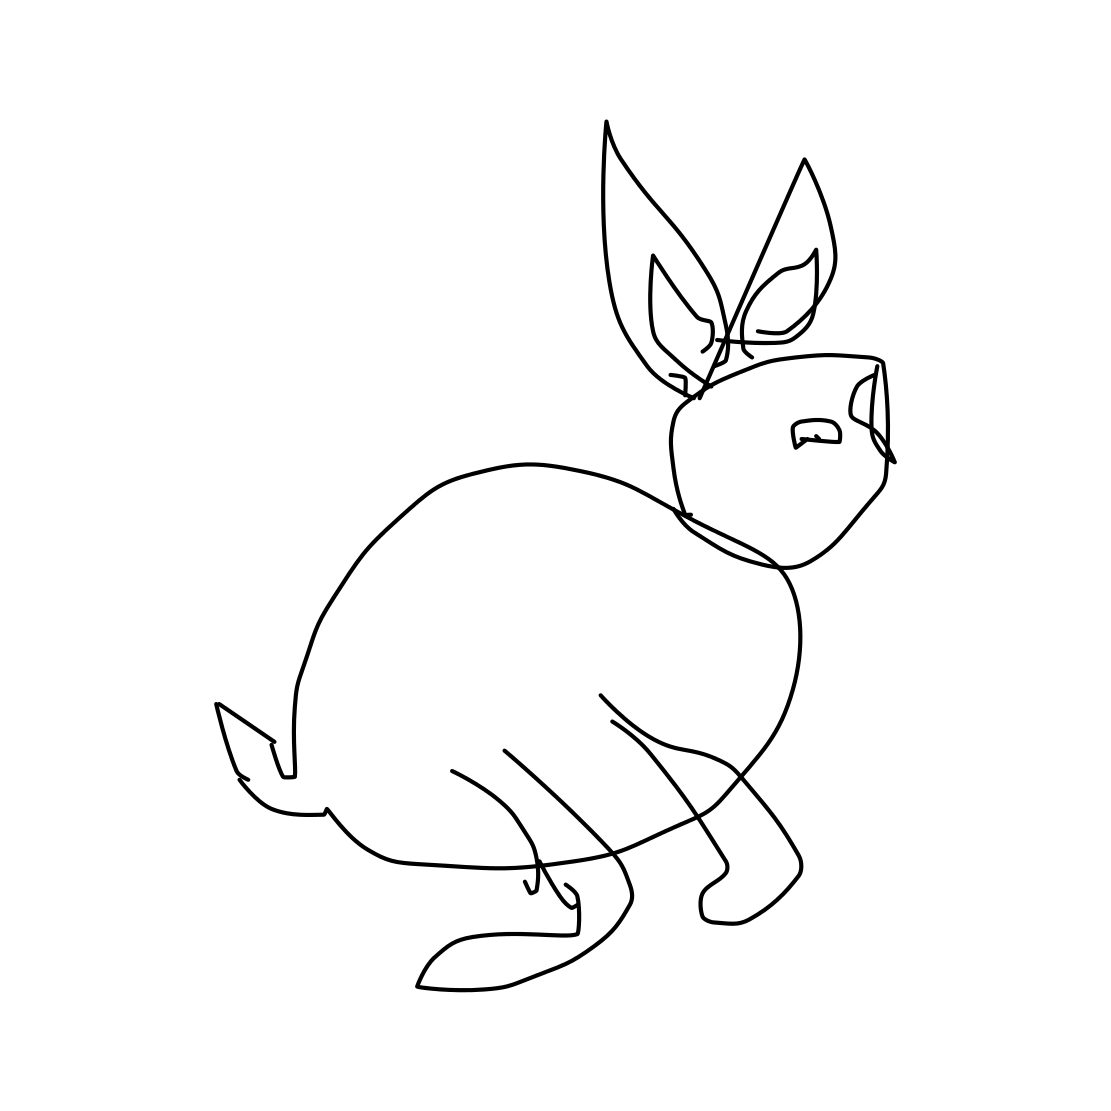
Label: rabbit